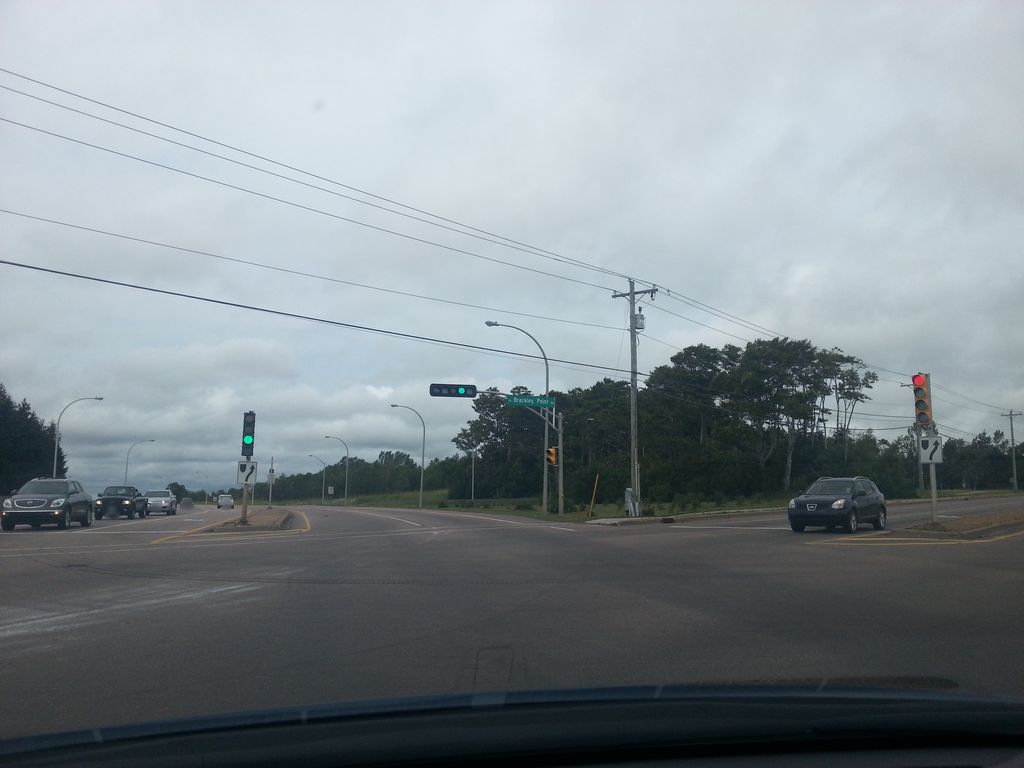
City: charlottetown